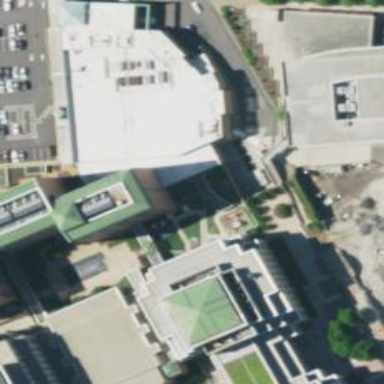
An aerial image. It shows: Part of building.